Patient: sex M, age 74
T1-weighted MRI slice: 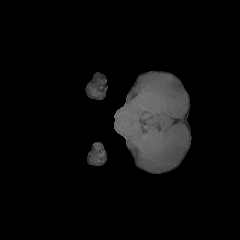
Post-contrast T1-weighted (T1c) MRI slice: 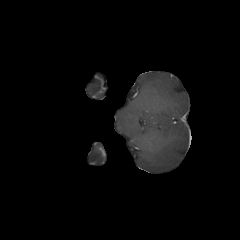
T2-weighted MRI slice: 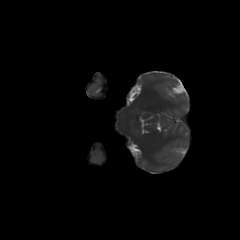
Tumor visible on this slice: no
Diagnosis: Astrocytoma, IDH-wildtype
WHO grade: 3